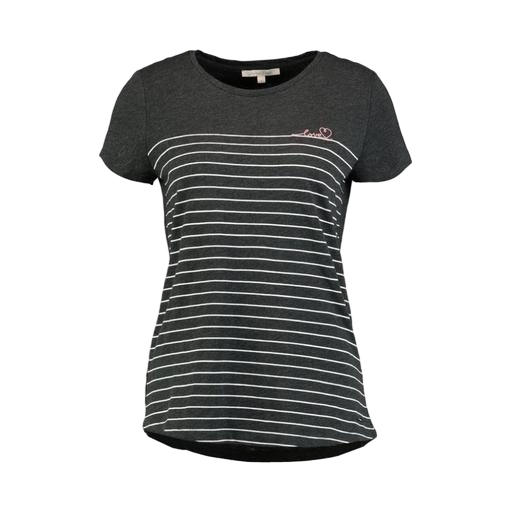
black women's stripe t, black women's striped t-shirt, t-shirt twist graphic, white background